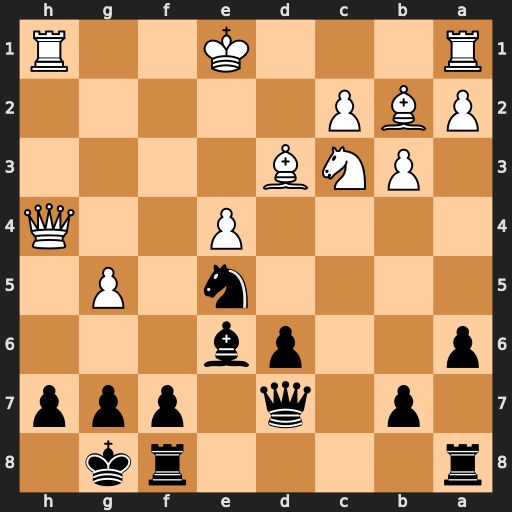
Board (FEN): r4rk1/1p1q1ppp/p2pb3/4n1P1/4P2Q/1PNB4/PBP5/R3K2R
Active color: b
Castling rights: KQ
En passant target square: -
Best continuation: Nf3+ Ke2 Nxh4